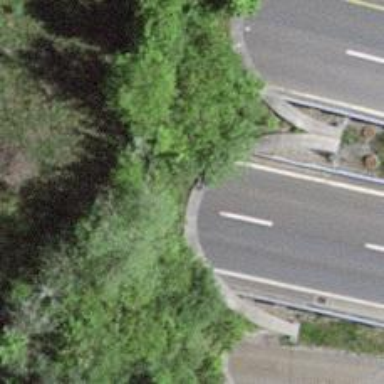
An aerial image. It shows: Primary highway passing through tunnel.